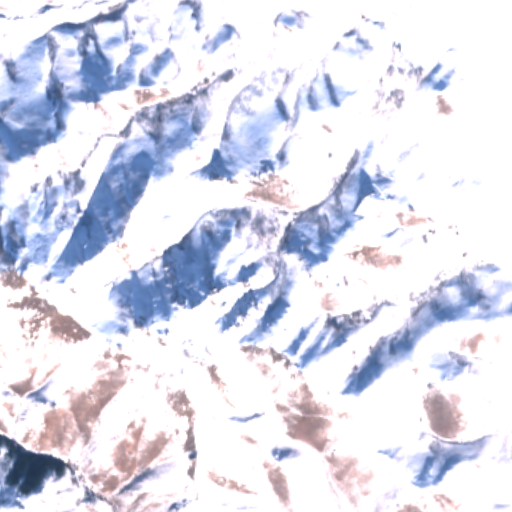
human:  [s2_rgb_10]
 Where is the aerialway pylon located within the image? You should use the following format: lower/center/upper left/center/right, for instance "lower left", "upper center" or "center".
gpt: The aerialway pylon is located in the upper right of the image.
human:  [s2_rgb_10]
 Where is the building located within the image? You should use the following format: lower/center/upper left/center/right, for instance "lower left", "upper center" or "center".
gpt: The building is located in the upper right of the image.
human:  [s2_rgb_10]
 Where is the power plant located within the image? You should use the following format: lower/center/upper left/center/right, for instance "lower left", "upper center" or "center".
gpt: There is no power plant in the image.